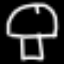
Label: mushroom